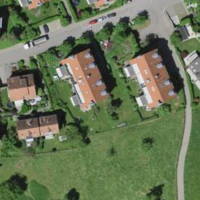
EUNIS habitat code: 55
Species observed at this site:
Maniola jurtina